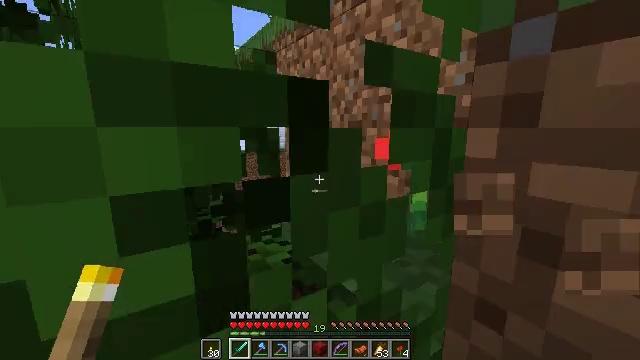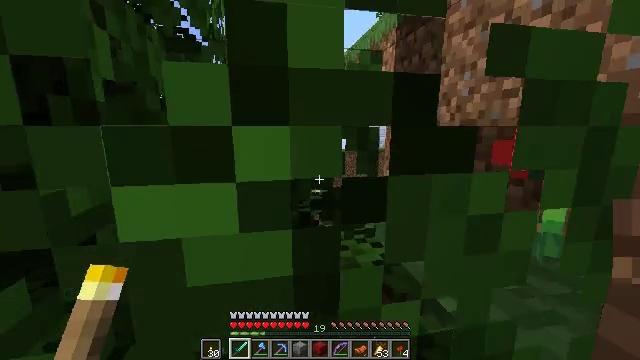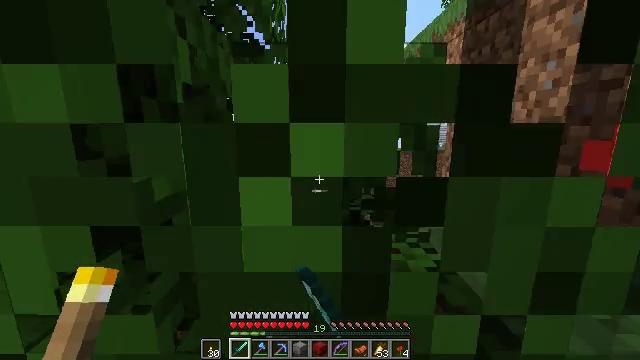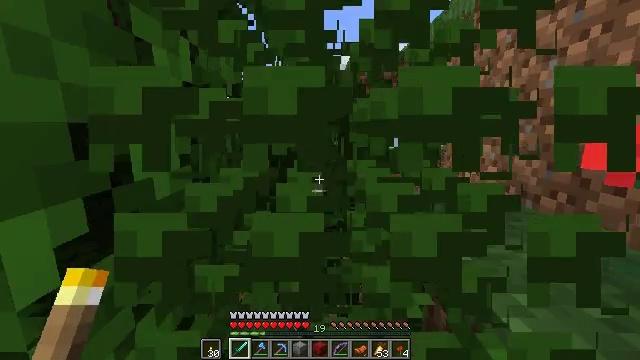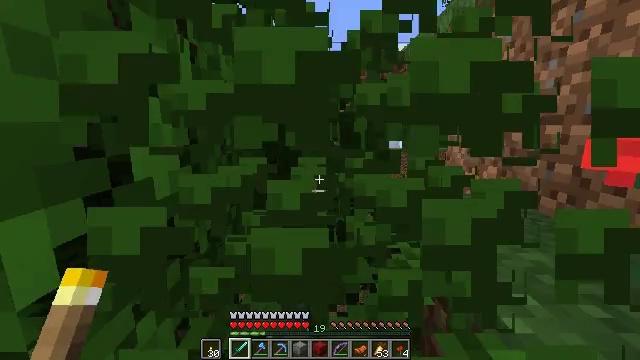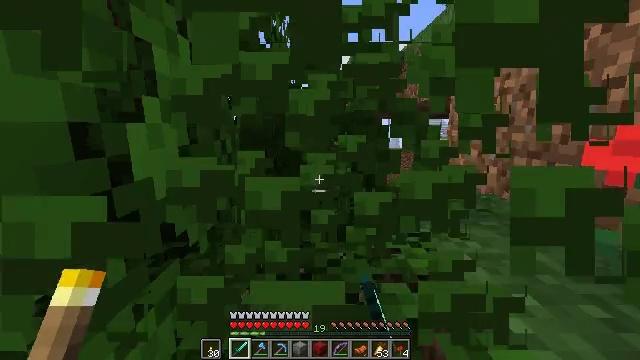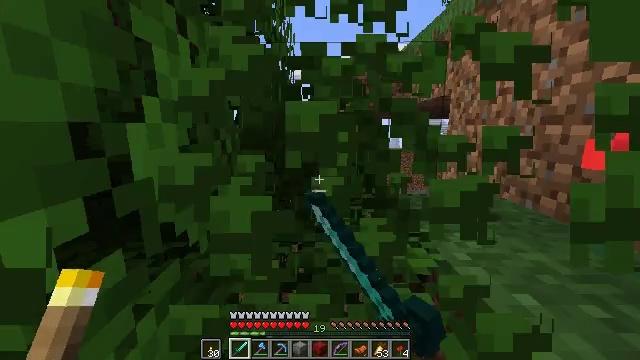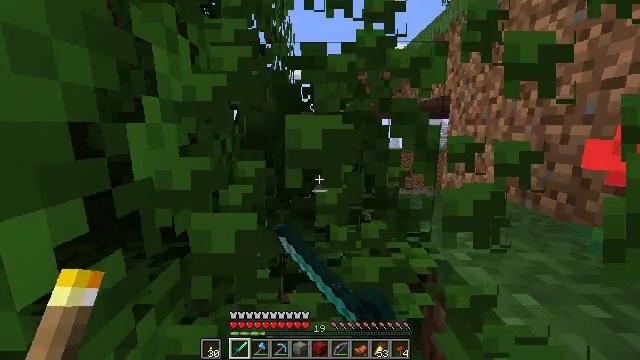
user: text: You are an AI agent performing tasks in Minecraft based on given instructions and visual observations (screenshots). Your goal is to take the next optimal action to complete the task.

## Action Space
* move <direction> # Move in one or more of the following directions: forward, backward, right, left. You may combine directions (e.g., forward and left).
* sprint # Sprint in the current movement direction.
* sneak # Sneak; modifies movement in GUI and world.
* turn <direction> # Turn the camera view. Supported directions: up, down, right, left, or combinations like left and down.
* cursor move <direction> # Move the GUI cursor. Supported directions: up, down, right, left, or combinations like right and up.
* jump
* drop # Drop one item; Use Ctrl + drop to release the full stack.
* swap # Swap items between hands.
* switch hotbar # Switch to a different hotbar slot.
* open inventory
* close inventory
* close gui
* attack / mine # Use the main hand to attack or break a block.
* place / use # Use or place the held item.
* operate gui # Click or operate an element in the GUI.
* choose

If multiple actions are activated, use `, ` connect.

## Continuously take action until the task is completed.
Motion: motion action
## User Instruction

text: Gather oak leaves by attacking.
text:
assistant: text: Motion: turn left, attack / mine
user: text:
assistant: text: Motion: turn left, attack / mine
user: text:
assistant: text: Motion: attack / mine
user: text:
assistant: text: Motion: attack / mine
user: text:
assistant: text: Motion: attack / mine
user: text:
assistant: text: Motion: attack / mine
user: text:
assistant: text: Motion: attack / mine
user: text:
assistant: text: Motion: attack / mine